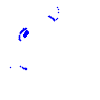
Particle: pion